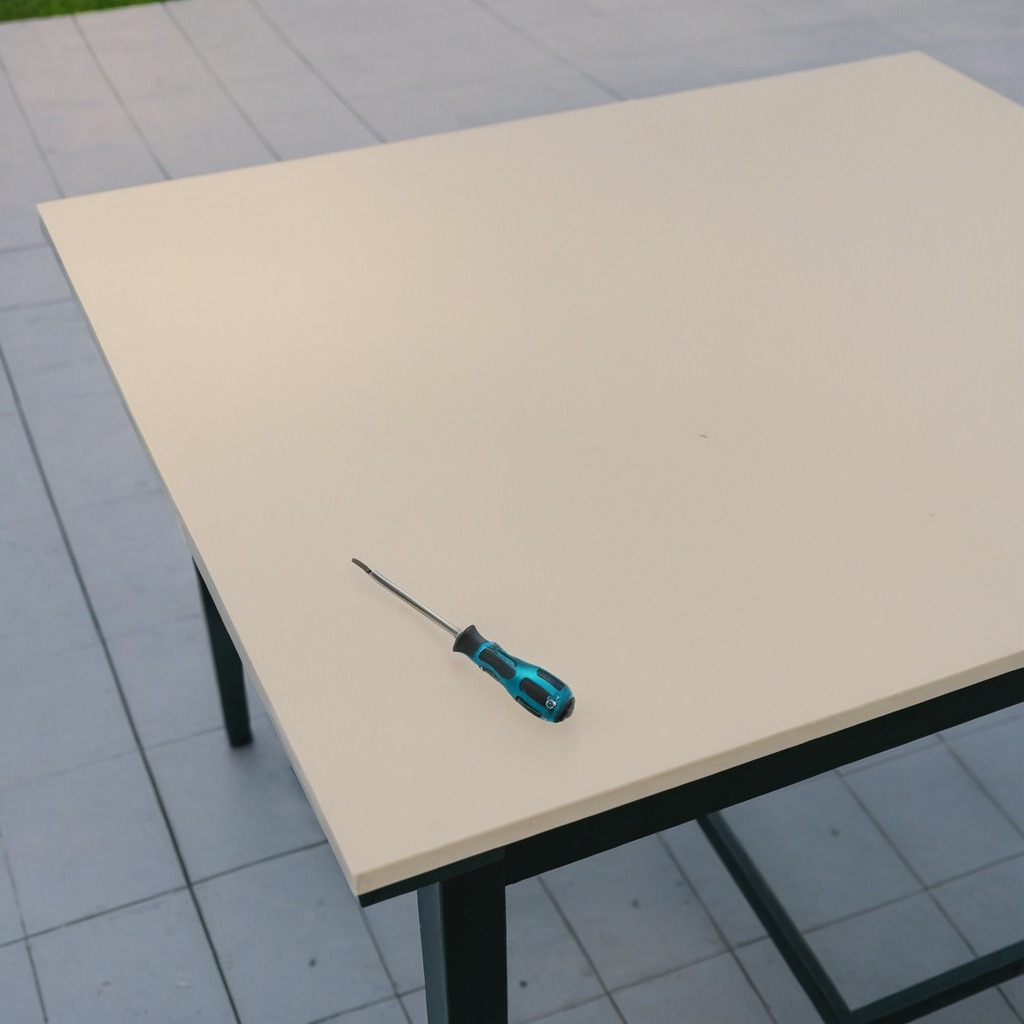
A screwdriver is lying on the table.